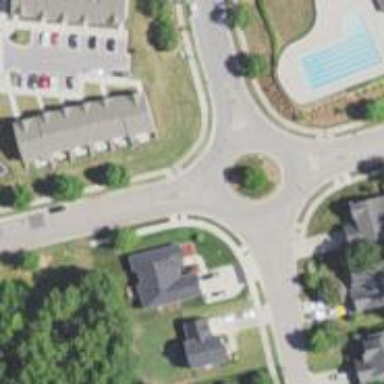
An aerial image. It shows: Residential road with roundabout.